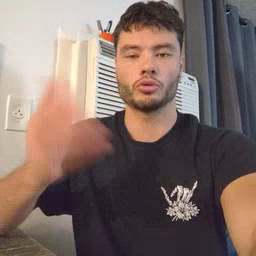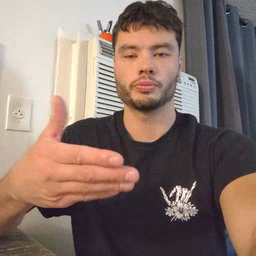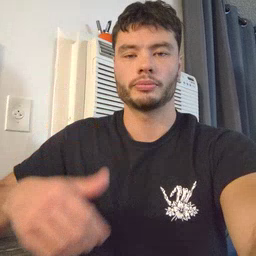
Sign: bedroom